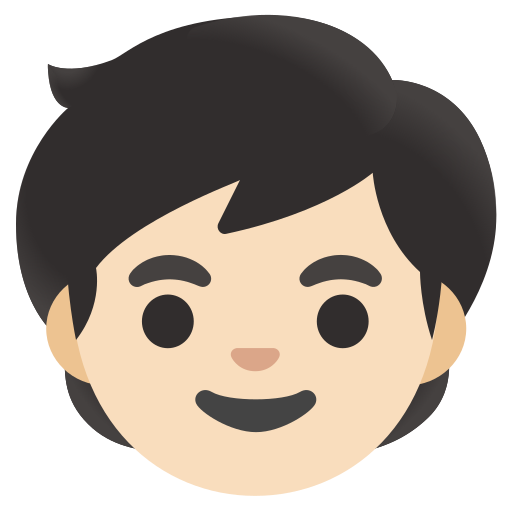
Emoji: 🧒🏻